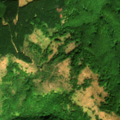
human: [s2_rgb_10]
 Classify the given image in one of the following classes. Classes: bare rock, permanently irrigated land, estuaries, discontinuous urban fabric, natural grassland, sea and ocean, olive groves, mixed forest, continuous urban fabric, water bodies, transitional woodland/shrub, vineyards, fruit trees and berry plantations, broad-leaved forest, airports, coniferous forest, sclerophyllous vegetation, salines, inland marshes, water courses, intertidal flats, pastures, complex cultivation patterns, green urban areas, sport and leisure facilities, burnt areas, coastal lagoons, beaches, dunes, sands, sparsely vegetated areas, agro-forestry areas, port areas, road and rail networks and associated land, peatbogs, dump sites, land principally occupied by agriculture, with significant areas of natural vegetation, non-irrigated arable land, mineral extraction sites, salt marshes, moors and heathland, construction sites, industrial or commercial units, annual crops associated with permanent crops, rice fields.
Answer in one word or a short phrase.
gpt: broad-leaved forest, coniferous forest, transitional woodland/shrub